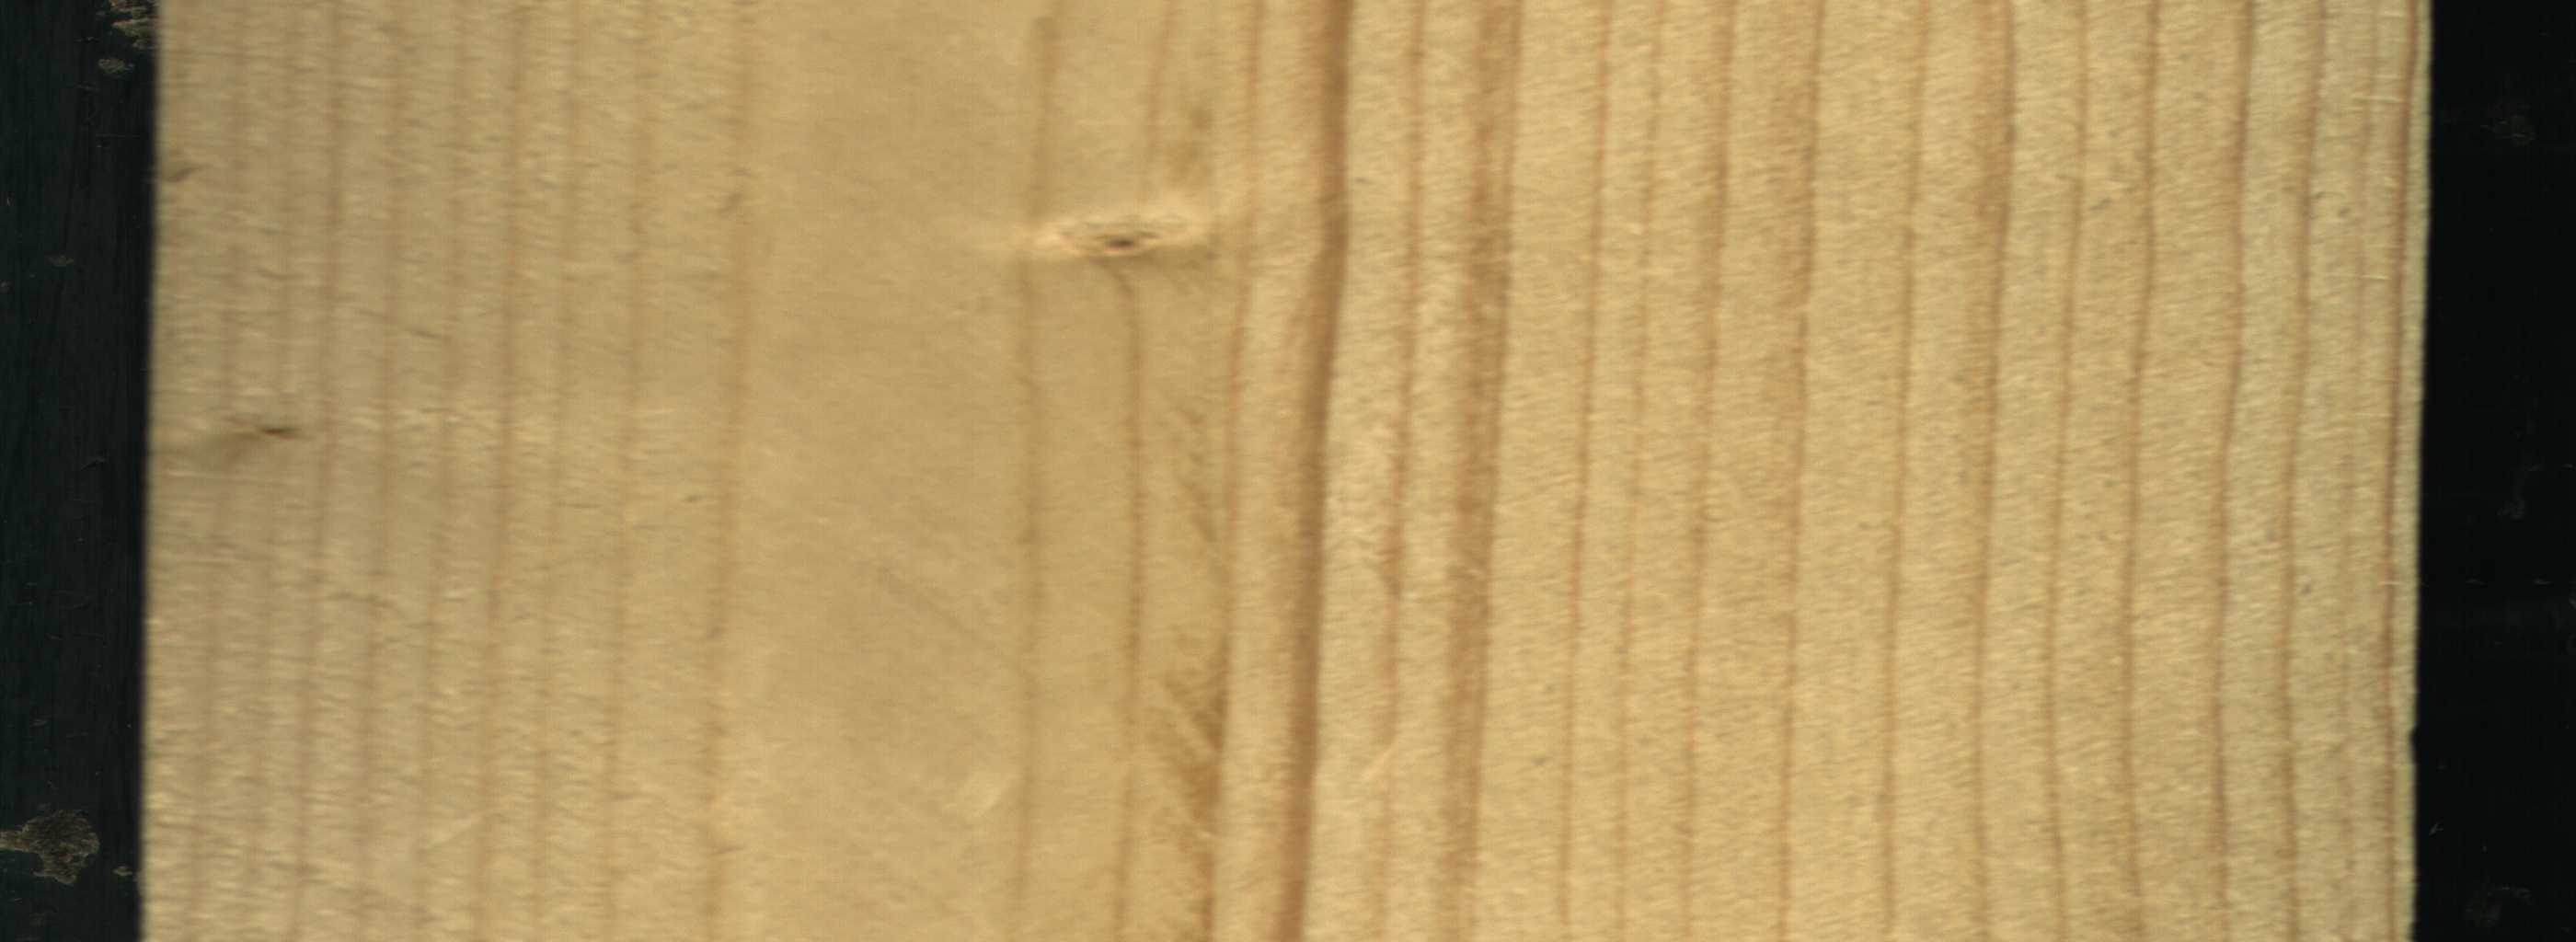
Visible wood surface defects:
Live_Knot